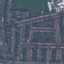
Label: Residential